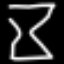
Label: hourglass